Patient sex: M
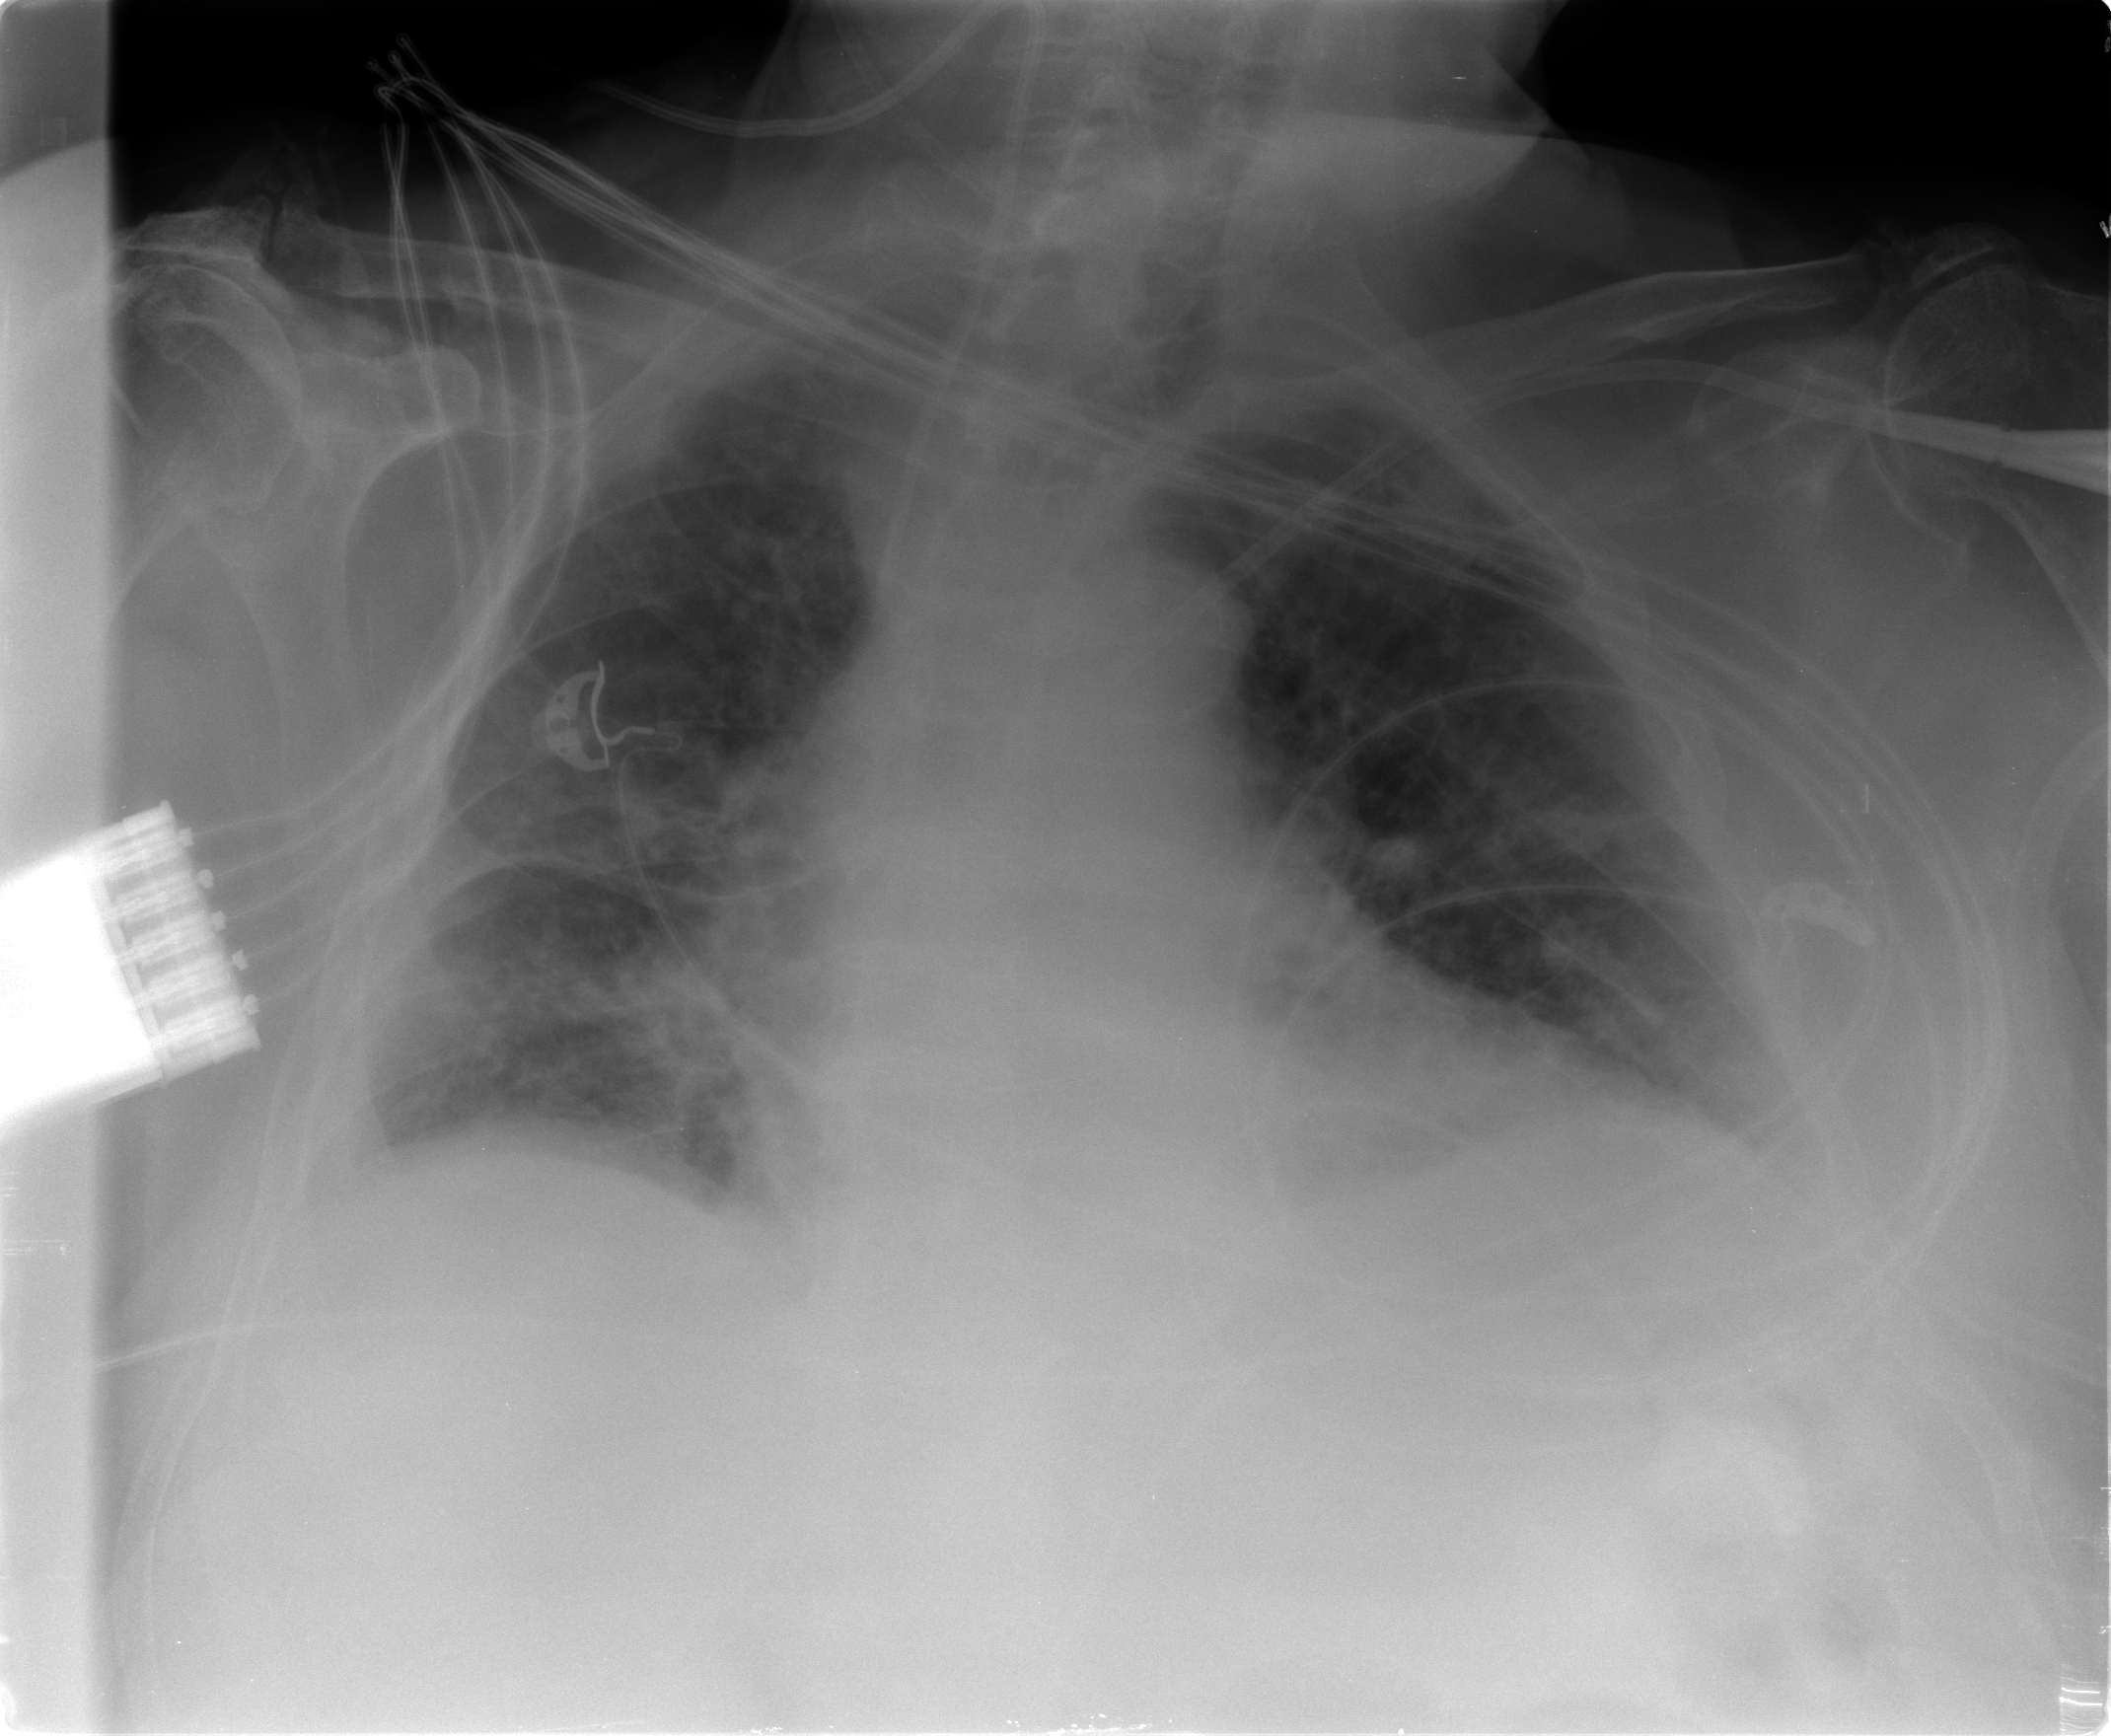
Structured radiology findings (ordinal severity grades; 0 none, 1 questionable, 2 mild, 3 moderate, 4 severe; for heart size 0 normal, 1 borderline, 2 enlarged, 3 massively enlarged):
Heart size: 2
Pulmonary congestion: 2
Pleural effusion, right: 1
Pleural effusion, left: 1
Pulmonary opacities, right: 2
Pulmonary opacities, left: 1
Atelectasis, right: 2
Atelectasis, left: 2